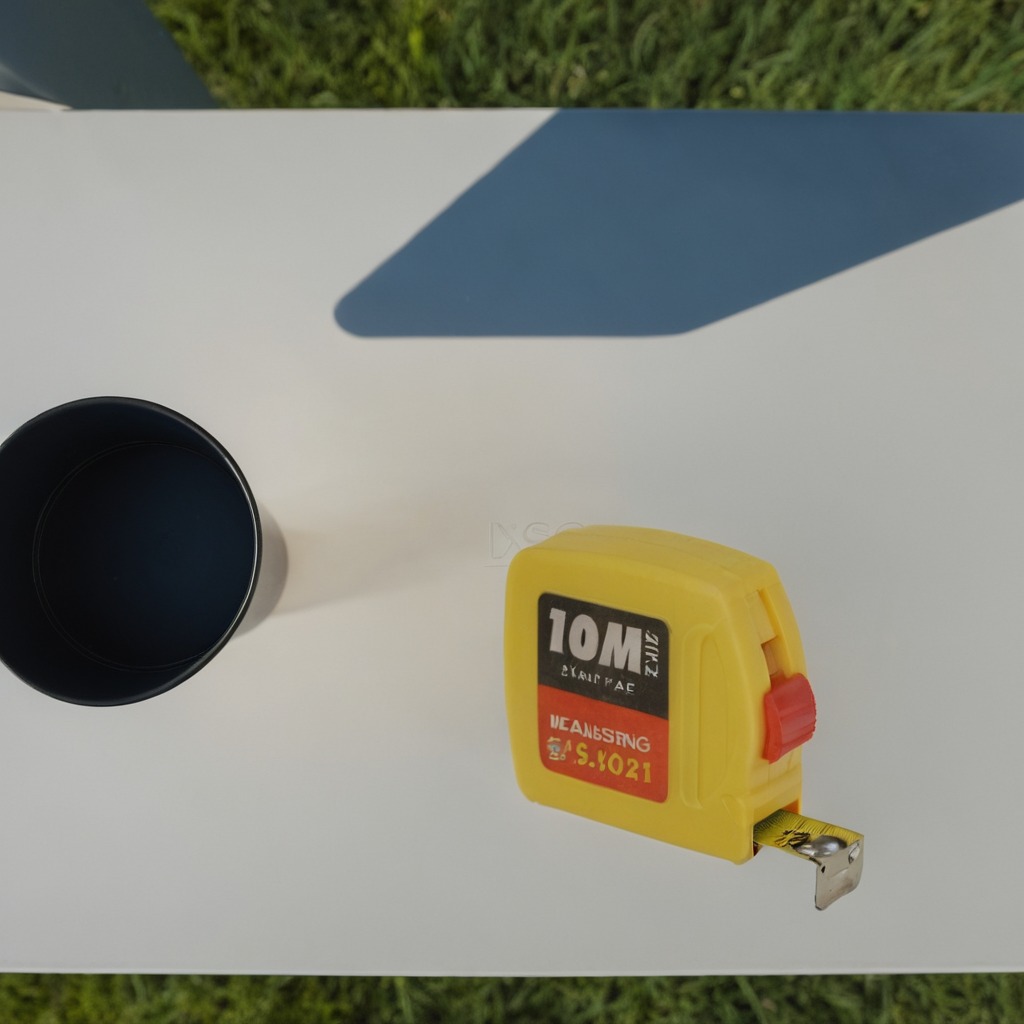
A measuring tape is lying on the textured surface of a clean utility table.